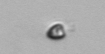
Label: Pyramimonas